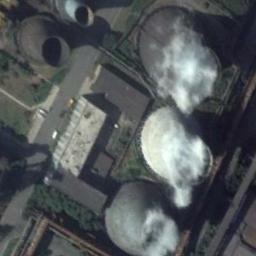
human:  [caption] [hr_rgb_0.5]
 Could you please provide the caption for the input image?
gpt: There are four thermal power stations in the picture, divided into two groups .

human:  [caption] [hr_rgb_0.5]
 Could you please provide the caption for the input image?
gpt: There is a factory building in a thermal power station with four cooling towers and three steaming .

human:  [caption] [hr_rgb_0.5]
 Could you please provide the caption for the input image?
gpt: Many buildings are near the thermal power station .

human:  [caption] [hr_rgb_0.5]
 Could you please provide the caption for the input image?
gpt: The thermal power station is on the grass next to some buildings with white mist above .

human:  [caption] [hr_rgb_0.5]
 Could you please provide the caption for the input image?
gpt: There are some chimneys on the thermal power station .